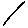
Label: line